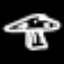
Label: mushroom